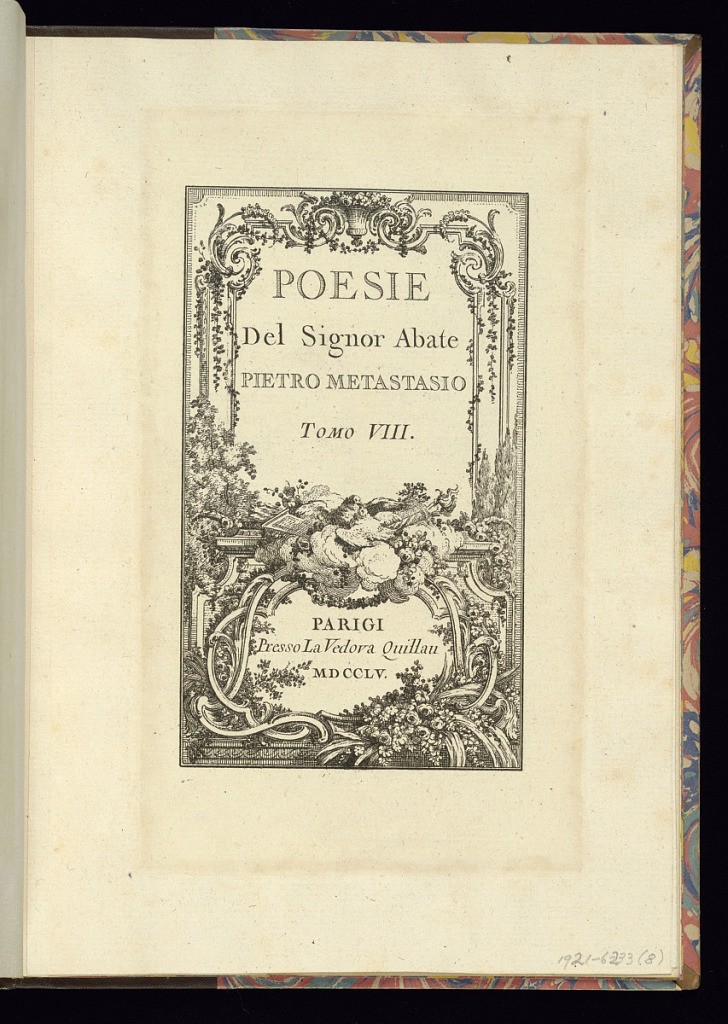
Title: Title Page
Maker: Pietro Metastasio, Italian, 1698 – 1782
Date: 1755
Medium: Etching on laid paper
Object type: Print
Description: Title page for the eighth of ten volumes of poetry by Metastasio. The title, address and date are lettered within an ornamental border, featuring c-scrolls, acanthus leaf, and palm leaf ornament, fleurons, garlands of flowers, a flowering vase, foliage, friezes, strapwork, clouds, two birds, and a flaming torch.